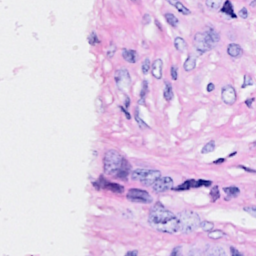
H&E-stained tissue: Breast